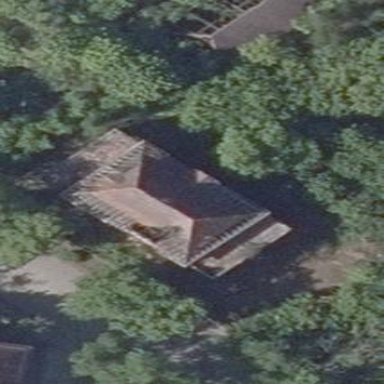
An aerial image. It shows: Gabled building.